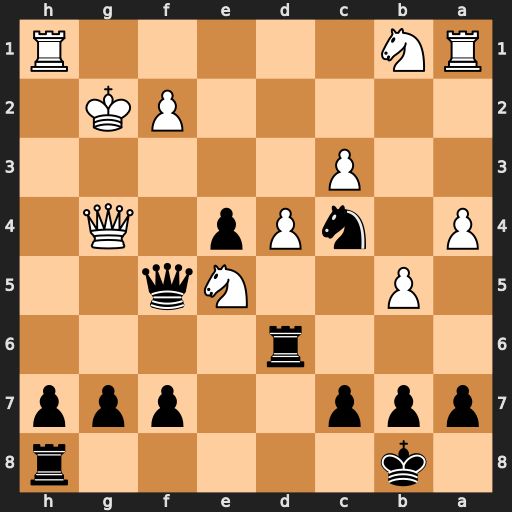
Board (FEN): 1k5r/ppp2ppp/3r4/1P2Nq2/P1nPp1Q1/2P5/5PK1/RN5R
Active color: b
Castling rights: -
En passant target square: -
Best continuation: Rg6 Qxg6 fxg6